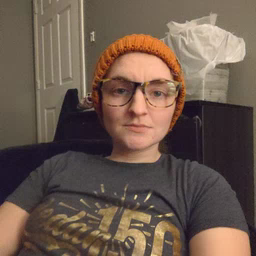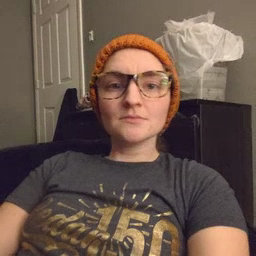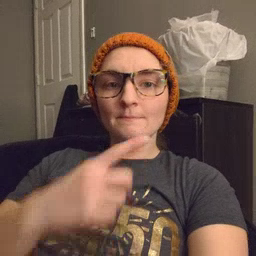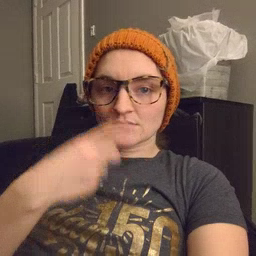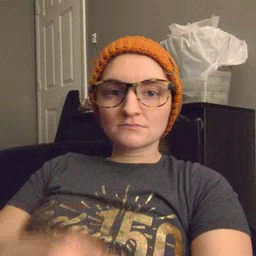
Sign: mouth